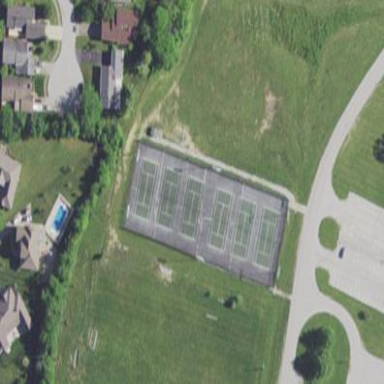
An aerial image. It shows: Tennis court on pitch.